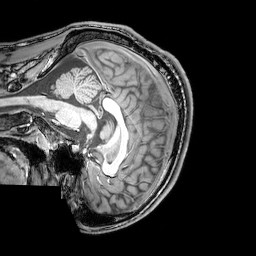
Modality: T1w
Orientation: sagittal
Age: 22
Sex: male
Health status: healthy
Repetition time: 0.081 s
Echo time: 0.037 s